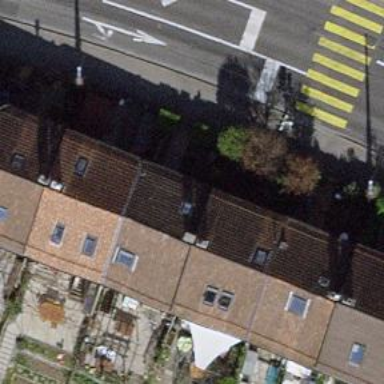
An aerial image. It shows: Terrace building.